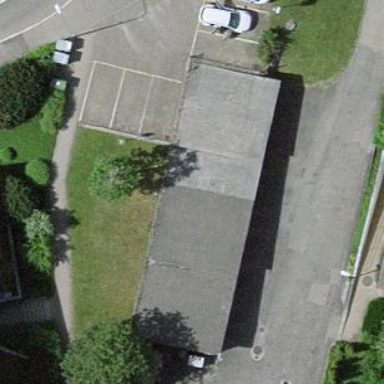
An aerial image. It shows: Group of garages.